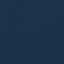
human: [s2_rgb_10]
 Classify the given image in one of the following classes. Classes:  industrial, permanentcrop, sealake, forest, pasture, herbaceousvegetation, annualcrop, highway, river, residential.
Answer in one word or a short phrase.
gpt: SeaLake